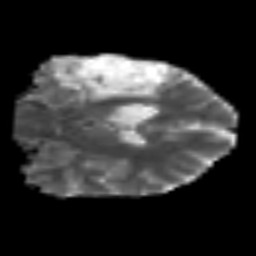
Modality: MD
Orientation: coronal
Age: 54
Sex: male
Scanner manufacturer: siemens
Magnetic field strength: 3 T
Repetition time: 6.1 s
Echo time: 0.101 s